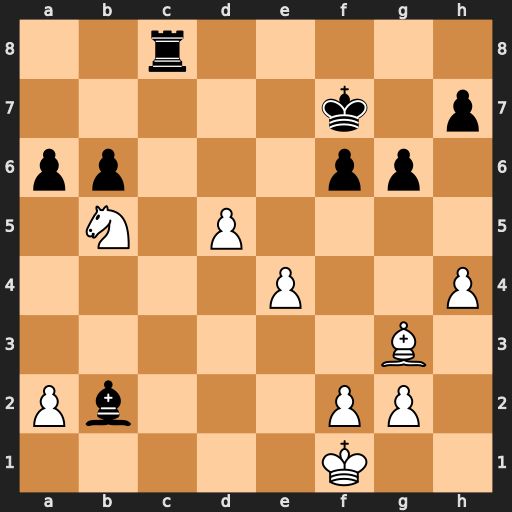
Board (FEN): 2r5/5k1p/pp3pp1/1N1P4/4P2P/6B1/Pb3PP1/5K2
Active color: w
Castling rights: -
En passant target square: -
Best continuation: Nd6+ Kf8 Nxc8